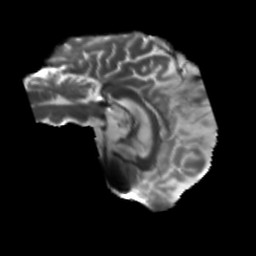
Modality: T2w
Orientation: sagittal
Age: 56
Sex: male
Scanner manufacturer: siemens
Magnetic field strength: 3 T
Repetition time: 5.25 s
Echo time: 0.08 s